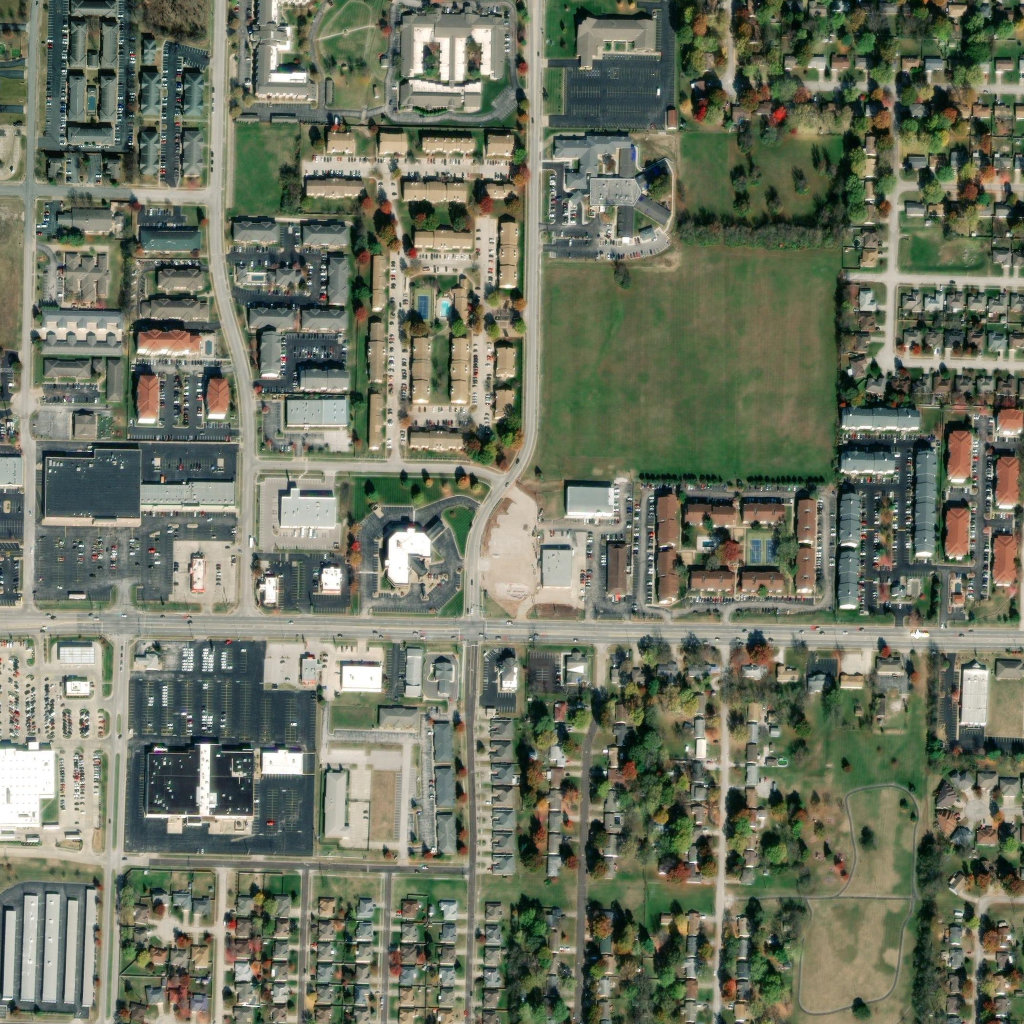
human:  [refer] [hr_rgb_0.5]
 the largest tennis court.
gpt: <box>[[72, 51, 76, 55, 0]]</box>